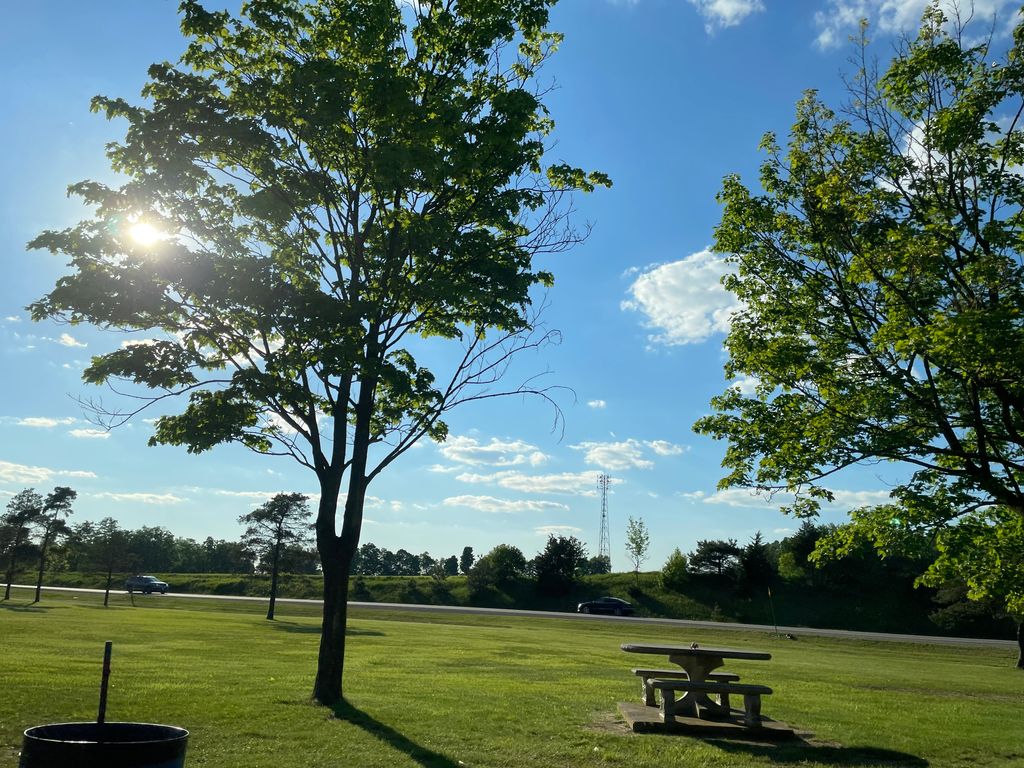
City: kitchener-waterloo